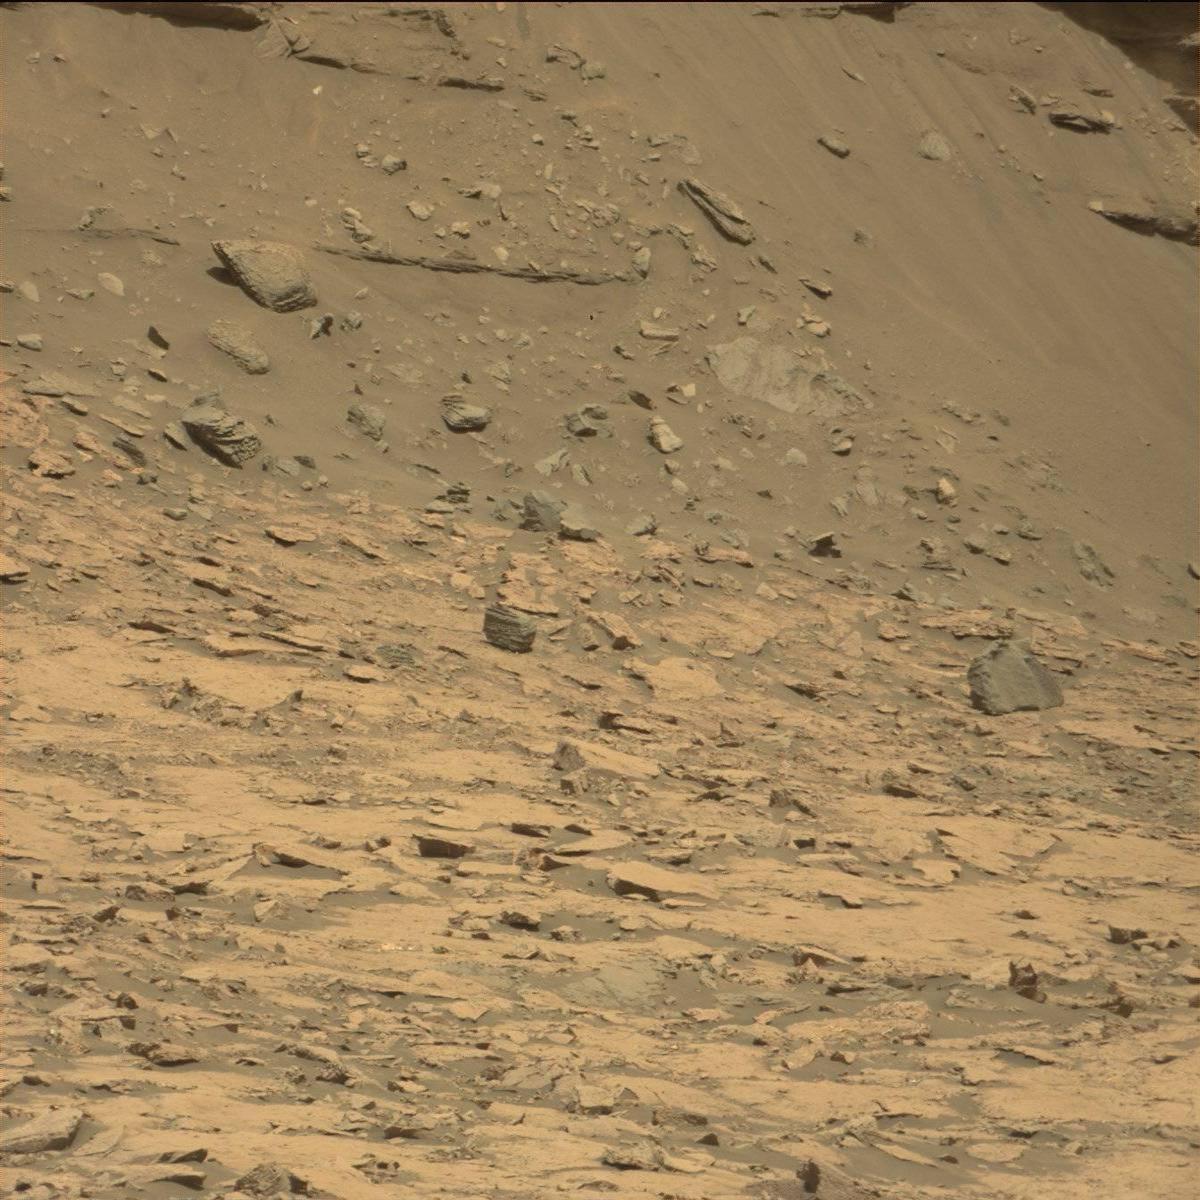
Terrain classes present: Bedrock, Rock, Sand / Soil